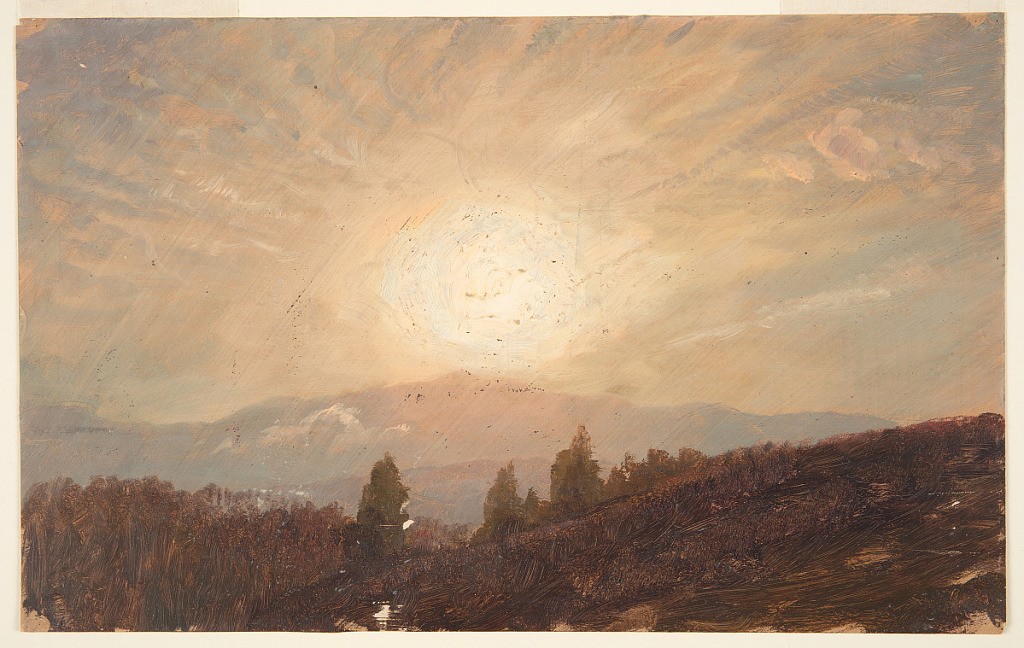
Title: Radiant Sun above Mountains
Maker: Frederic Edwin Church, American, 1826–1900
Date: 1865–75
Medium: Brush and oil, graphite on off-white paperboard
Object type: Drawing
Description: Landscape and atmosphere sketch showing a view of a radiant, gleaming sun just above a mountain range. A dark hillside with a few trees is visible in the foreground at lower right, descending from center right to lower center. Just beyond and below it at left, another wooded ridge is visible. Across an indeterminate middle distance, a mountain range with a rugged peak at center stretches across the horizon. Just above this peak at upper center, an extremely luminous, hot white sun radiates a bright glow onto the haze and banded, high clouds around it.